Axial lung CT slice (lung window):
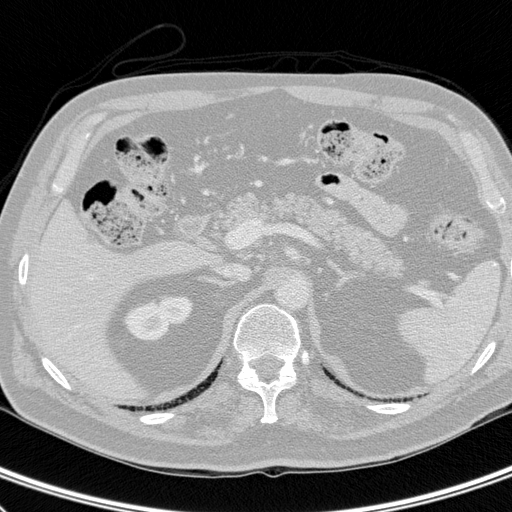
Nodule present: no